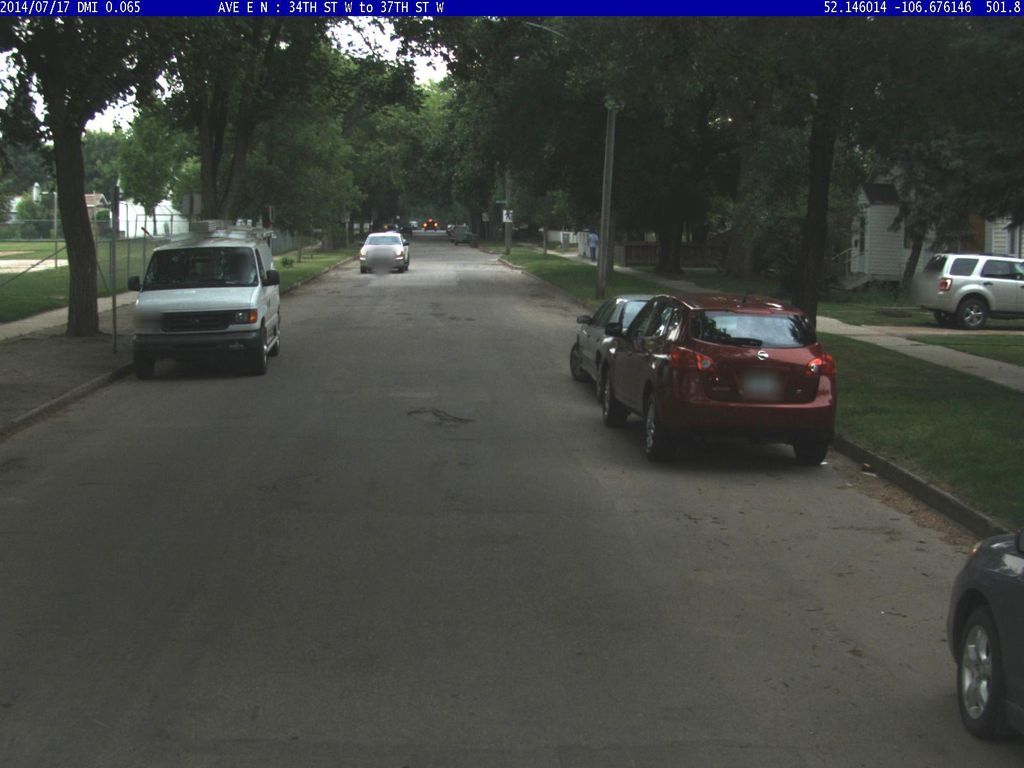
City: saskatoon